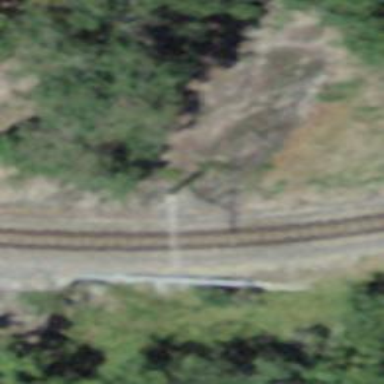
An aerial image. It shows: Narrow gauge railway with electrified contact lines.